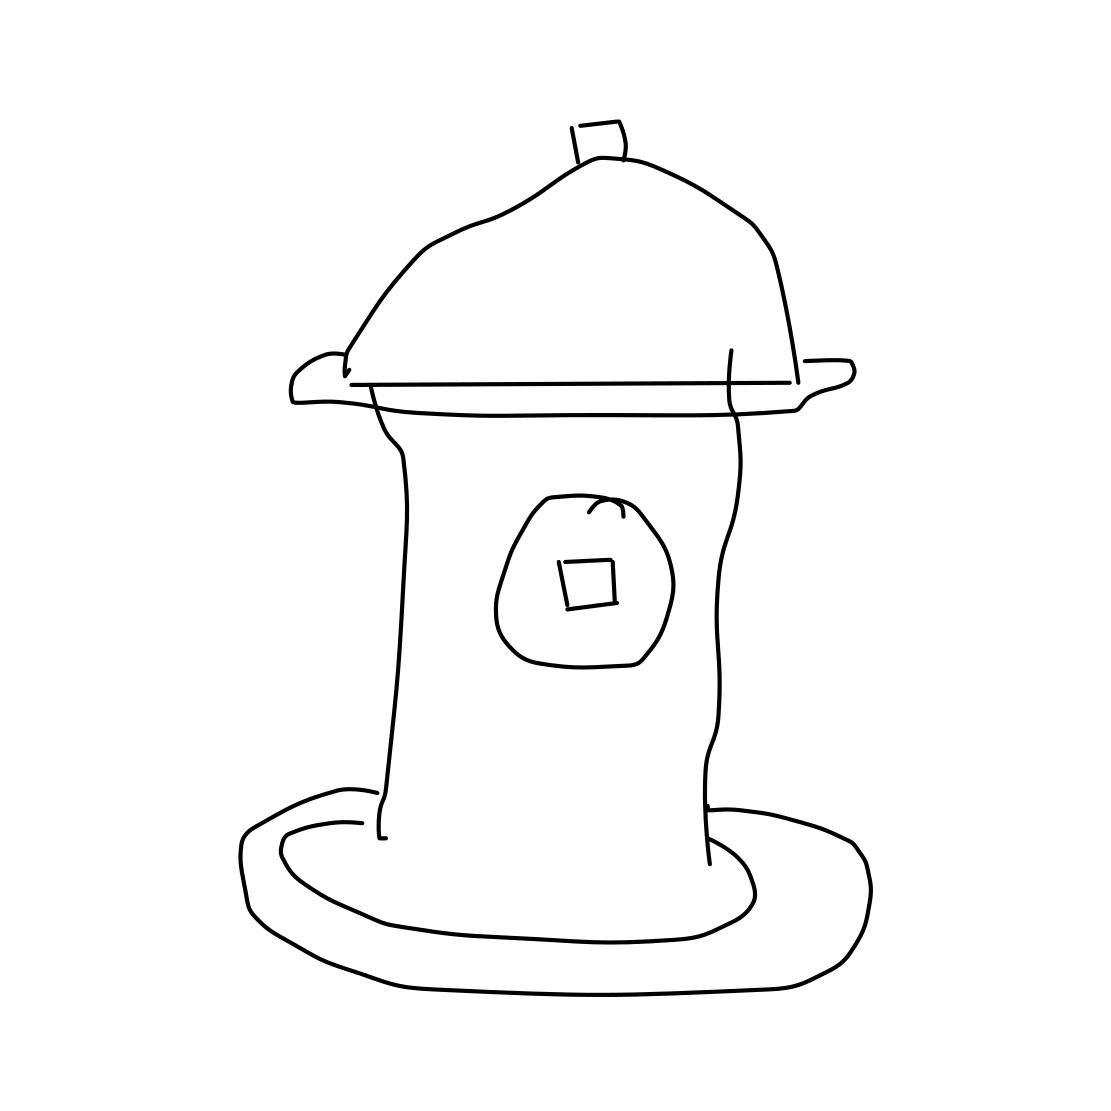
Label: fire hydrant